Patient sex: M
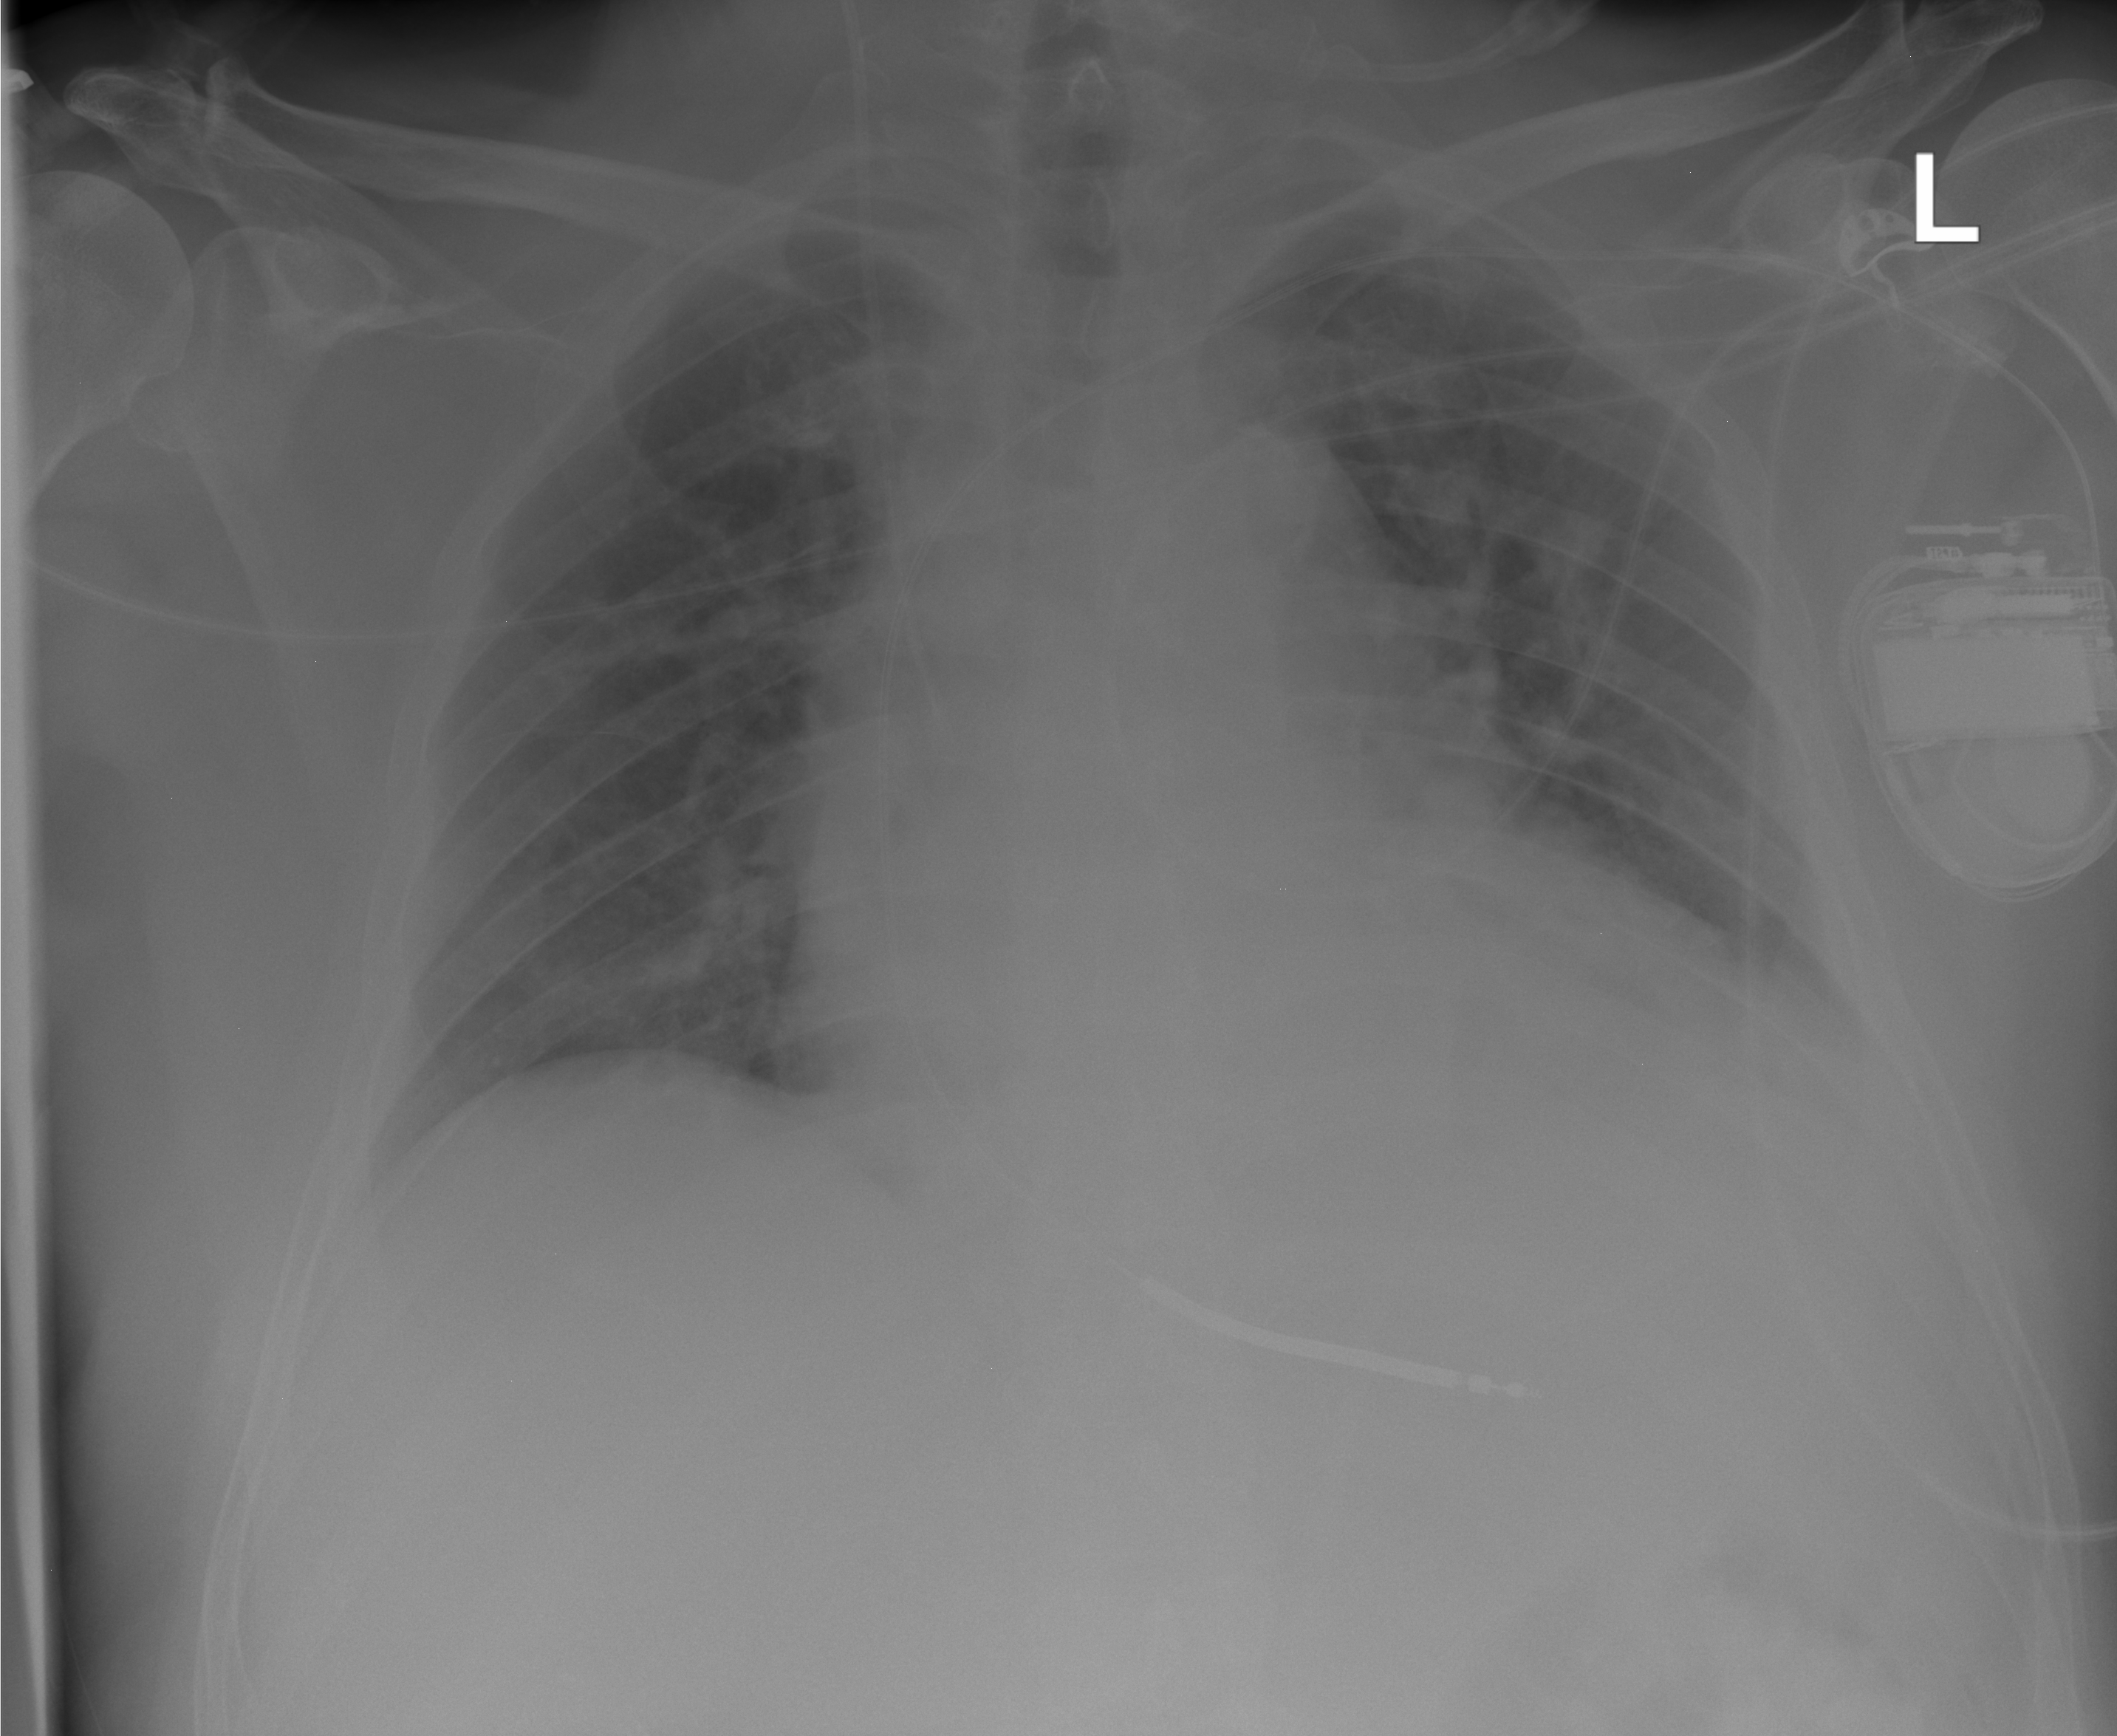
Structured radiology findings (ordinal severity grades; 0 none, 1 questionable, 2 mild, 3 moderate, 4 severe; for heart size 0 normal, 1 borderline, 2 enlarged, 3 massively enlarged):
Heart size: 2
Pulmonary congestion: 2
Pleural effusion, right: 0
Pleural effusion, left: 2
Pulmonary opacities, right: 0
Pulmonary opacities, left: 0
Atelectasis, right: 0
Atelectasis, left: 0